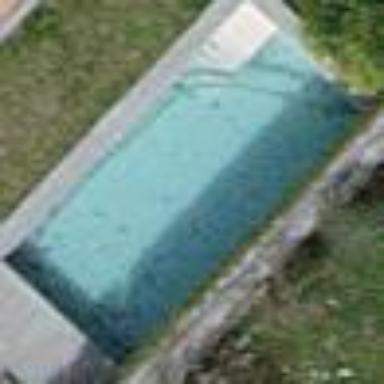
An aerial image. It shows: Outdoor swimming pool in leisure land area.